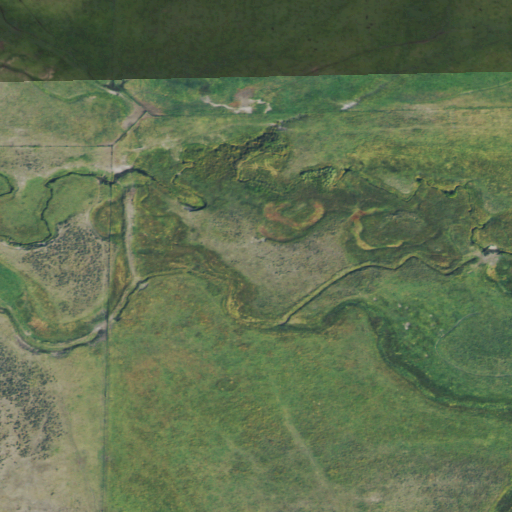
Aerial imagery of depression(s) in Wyoming named Reader Basin containing pasture, herbaceous wetlands, and shrub